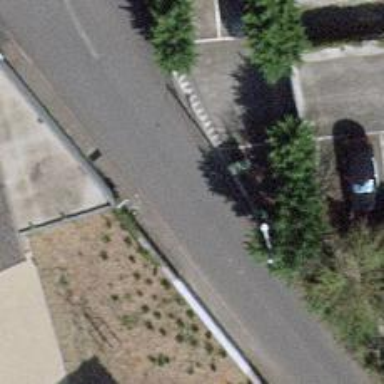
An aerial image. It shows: Public transport stop position.